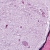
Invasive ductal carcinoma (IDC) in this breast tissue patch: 0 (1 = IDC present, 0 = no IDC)